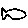
Label: fish